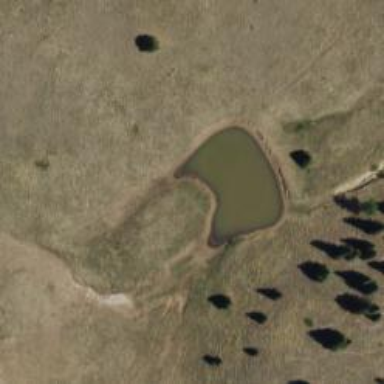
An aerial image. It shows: Reservoir.